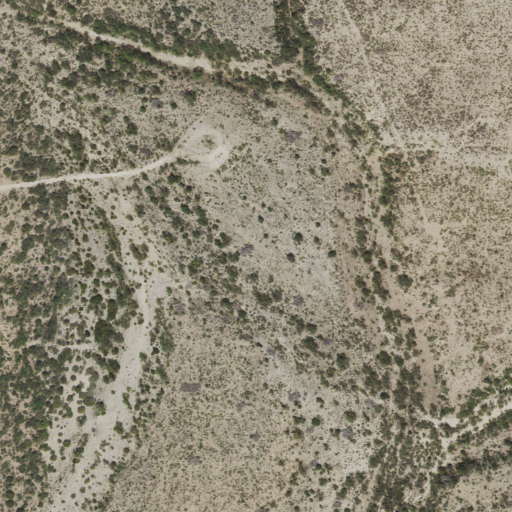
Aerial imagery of valley in Texas named Mitchell Canyon containing shrub and open development